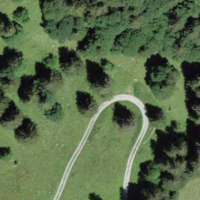
EUNIS habitat code: 32
Species observed at this site:
Caltha palustris
Silene dioica